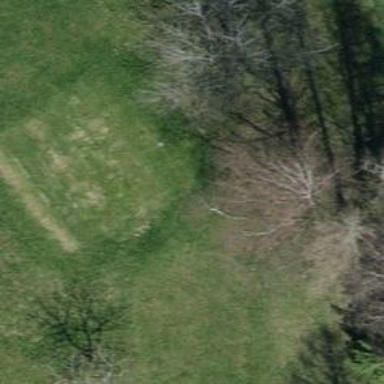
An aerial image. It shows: Grass area designated as golf tee.